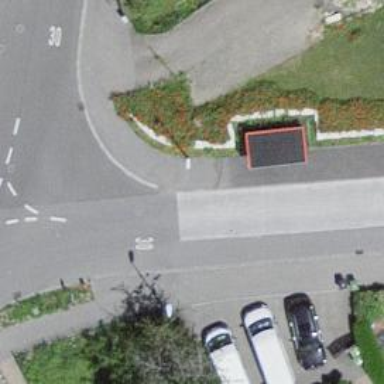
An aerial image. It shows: Bus stop with sheltered platform for public transport.